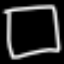
Label: square